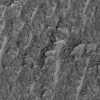
Atmospheric dust classification: not_dusty